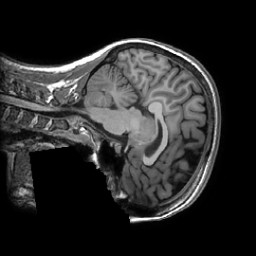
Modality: T1w
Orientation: sagittal
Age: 34
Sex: female
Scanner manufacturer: ge
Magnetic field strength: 3 T
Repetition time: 0.007348 s
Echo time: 0.003036 s